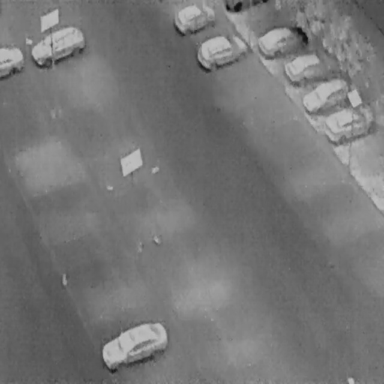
There are ten Cars in the infrared image.